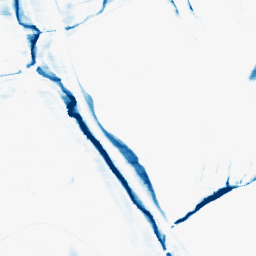
Category: morphological
Decomposition family: morphological_rect
Decomposition parameters: operation: closing
width: 20
height: 3
Upsampling method: bspline
Upsampling parameters: scale: 8
Upsampling scale: 8